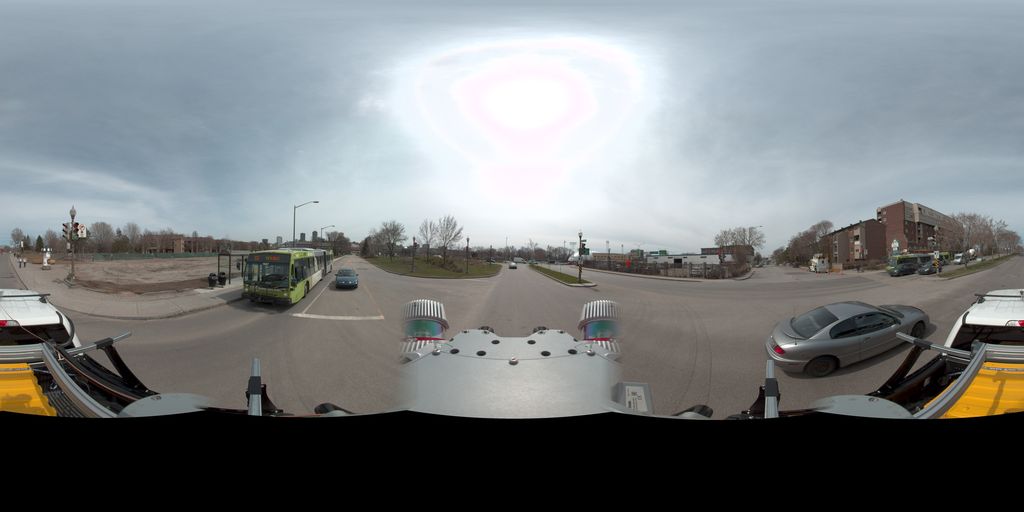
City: quebec_city